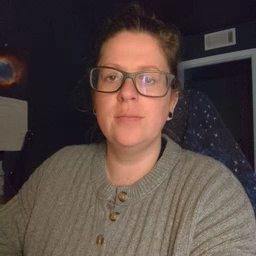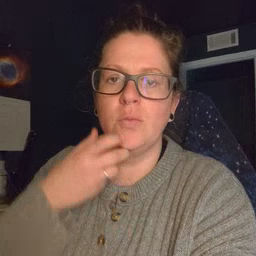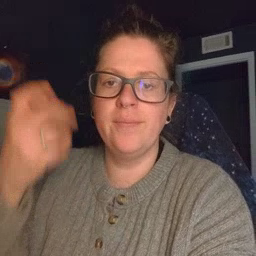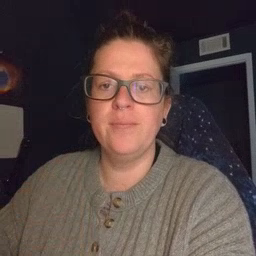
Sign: giraffe